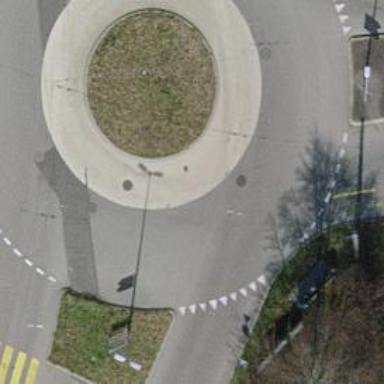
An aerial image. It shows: Tertiary road with asphalt surface and trolley wires.